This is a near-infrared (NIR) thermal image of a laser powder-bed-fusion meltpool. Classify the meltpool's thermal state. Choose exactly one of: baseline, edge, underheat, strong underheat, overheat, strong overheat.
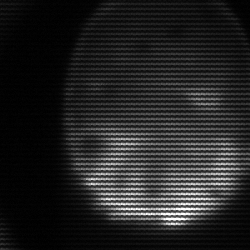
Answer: edge